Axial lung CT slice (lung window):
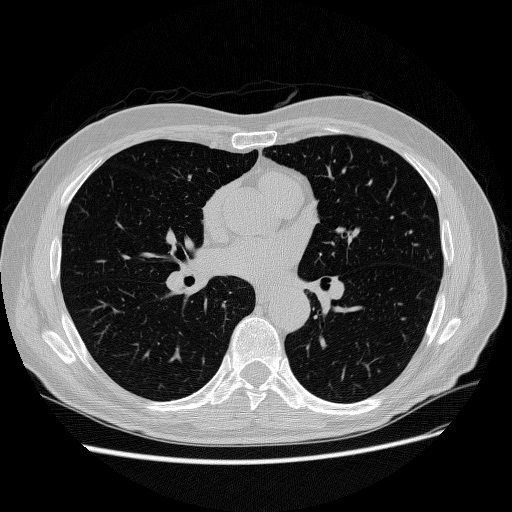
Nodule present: no